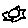
Label: sun